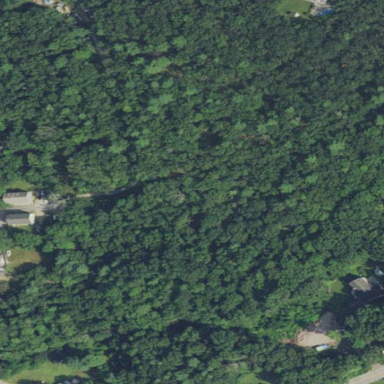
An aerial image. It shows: Mixed woodland area with various types of leaves.